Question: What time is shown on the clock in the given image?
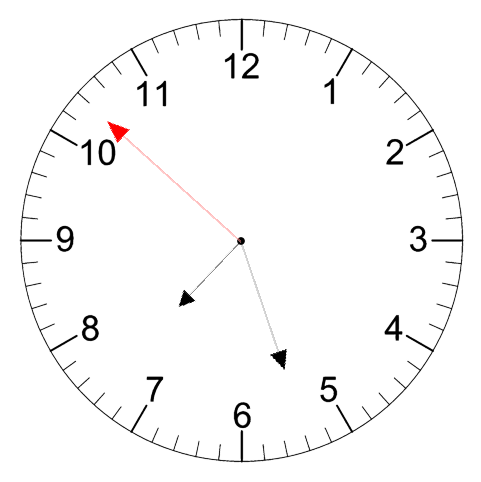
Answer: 07:26:52